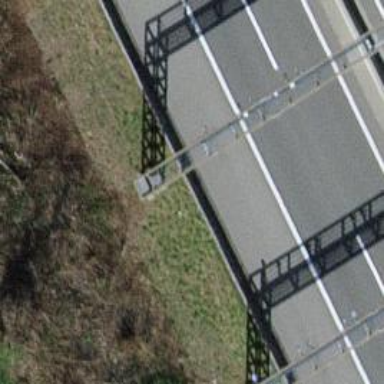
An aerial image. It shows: Gantry structure.